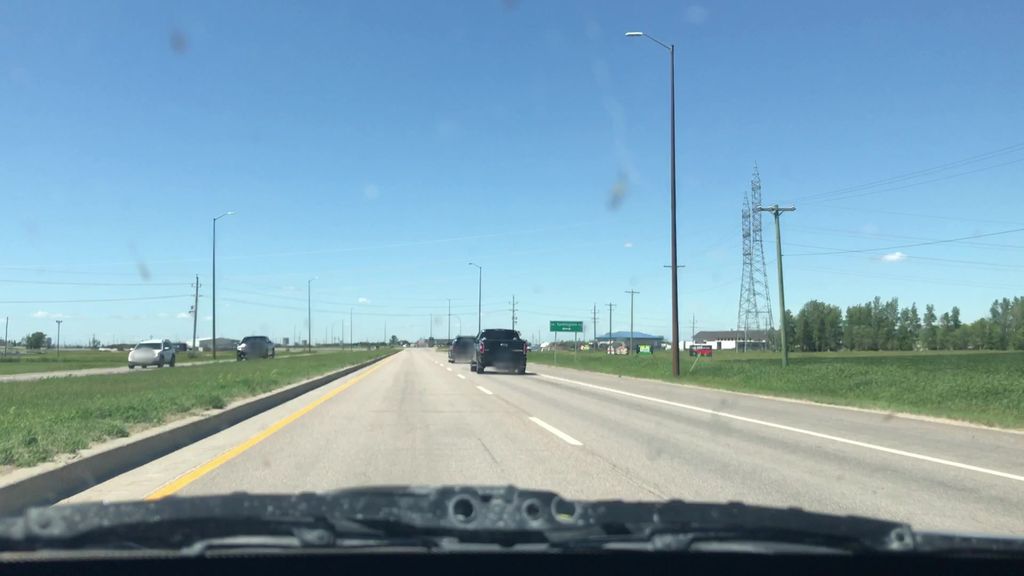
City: winnipeg